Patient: sex M, age 51
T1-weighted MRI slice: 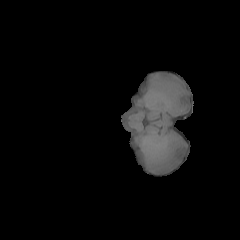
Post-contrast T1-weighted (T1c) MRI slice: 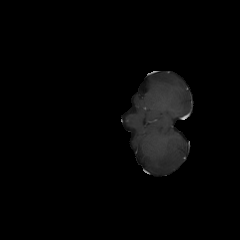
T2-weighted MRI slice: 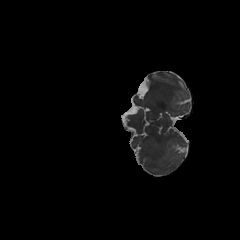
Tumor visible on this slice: no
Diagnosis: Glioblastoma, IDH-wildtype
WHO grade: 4